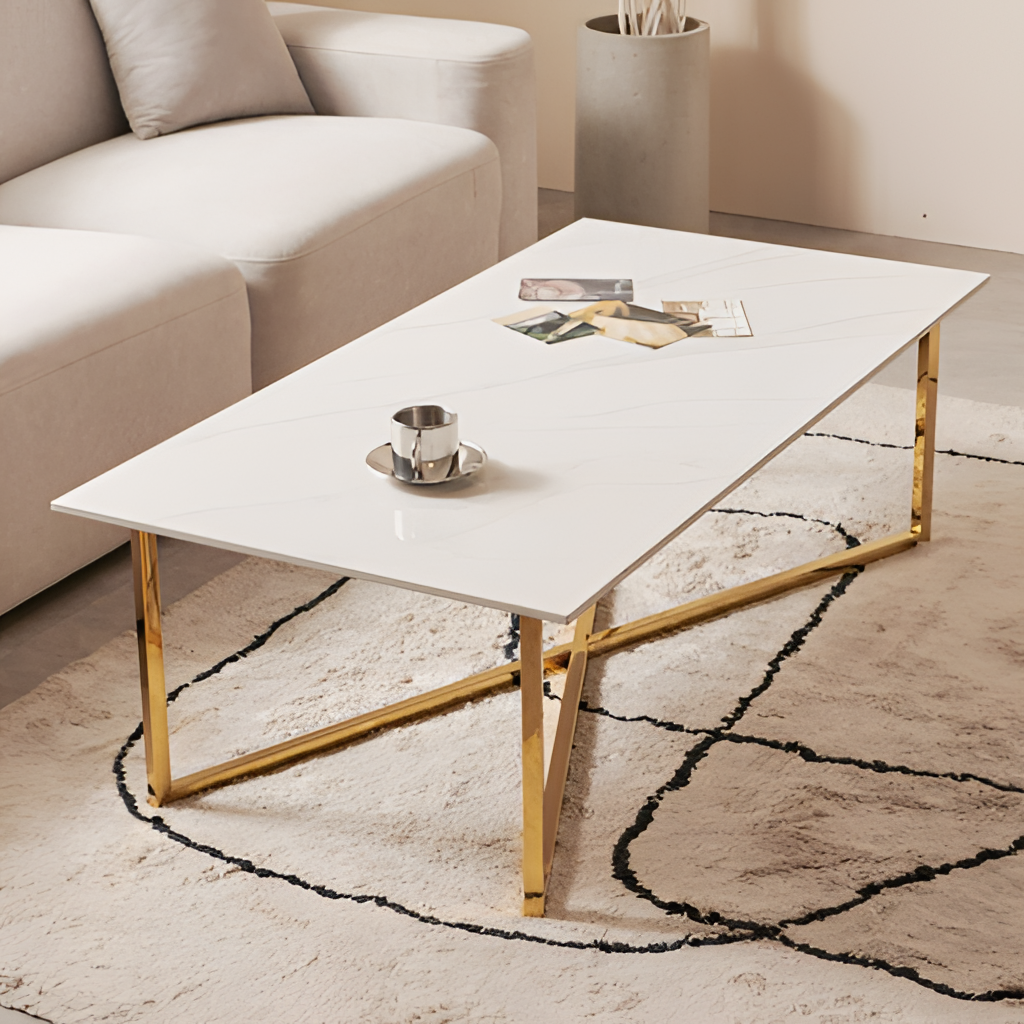
living room, marble coffee table, beige paint wallpaper, with solid pattern, contemporary, beige carpet flooring, with geometric pattern